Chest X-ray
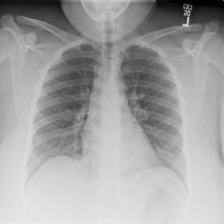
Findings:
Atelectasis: negative
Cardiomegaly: negative
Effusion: negative
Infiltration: negative
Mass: negative
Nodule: negative
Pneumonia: negative
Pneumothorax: negative
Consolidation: negative
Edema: negative
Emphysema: negative
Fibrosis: negative
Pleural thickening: negative
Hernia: negative